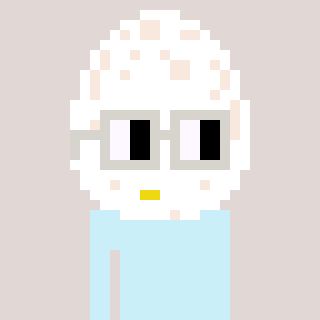
a pixel art character with square light gray glasses, a egg-shaped head and a peachy-colored body on a warm background